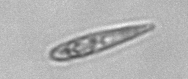
Label: Euglena